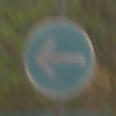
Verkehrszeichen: VorgeschriebeneFahrtrichtungHierLinks
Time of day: Midday
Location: Outdoor (Nature)
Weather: Overcast
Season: NotSpecified
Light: Natural